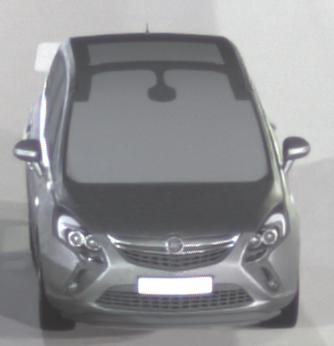
Make: Opel
Model: Zafira Tourer 1.8
Detailed model: Zafira (C) Tourer
Model produced from: 2012/01
Model produced until: 2015/06
Doors: 5
Color: gray
Road condition: dry road
Daytime: night
Contrast: high contrast